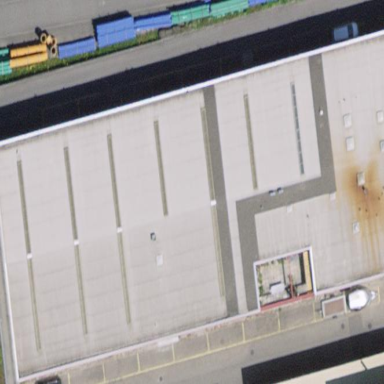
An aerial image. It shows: Commercial building.